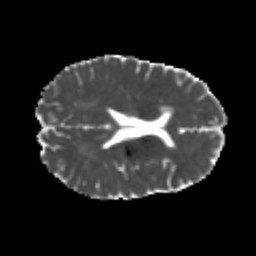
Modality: MD
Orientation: axial
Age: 24
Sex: male
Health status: healthy
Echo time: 0.074 s